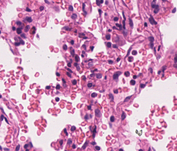
Tumor epithelial tissue: no
Tumor-associated stroma tissue: no
Normal tissue: yes